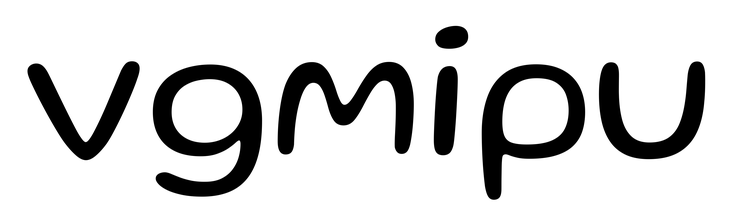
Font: Gluten_Light